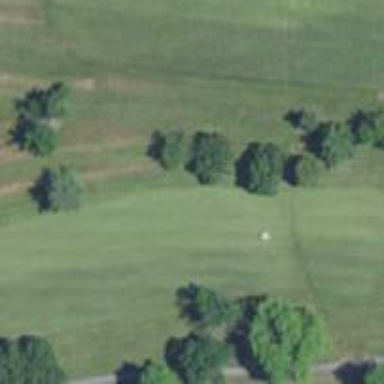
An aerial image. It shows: Grassy area designated as golf fairway.